Aerial crown-view tile of a tropical tree (Barro Colorado Island, Panama), acquired 20250124:
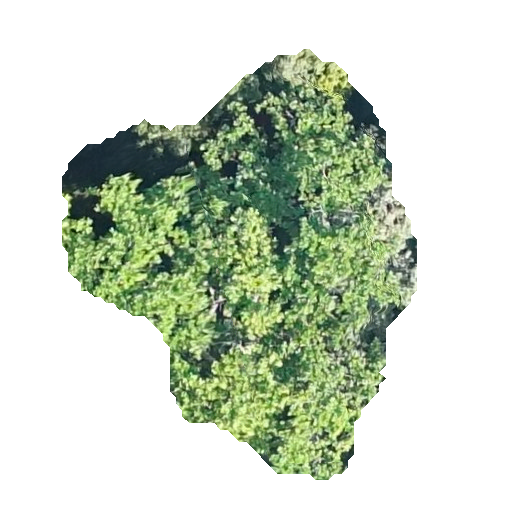
Species: Anacardium excelsum
GBIF accepted scientific name: Anacardium excelsum
Crown area: 144.373 m²